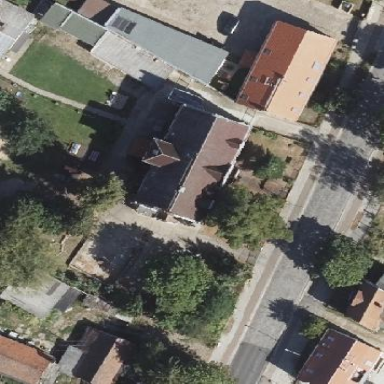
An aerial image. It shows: Community center building.